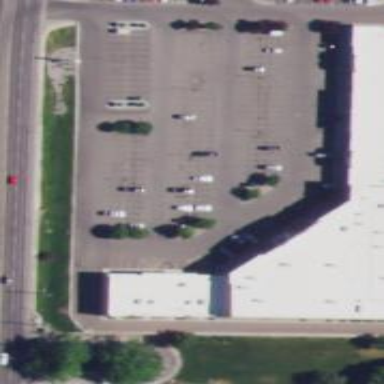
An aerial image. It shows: Building used as fitness center.